Field crop: tomato
Growth stage: 1
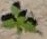
Species: solanum